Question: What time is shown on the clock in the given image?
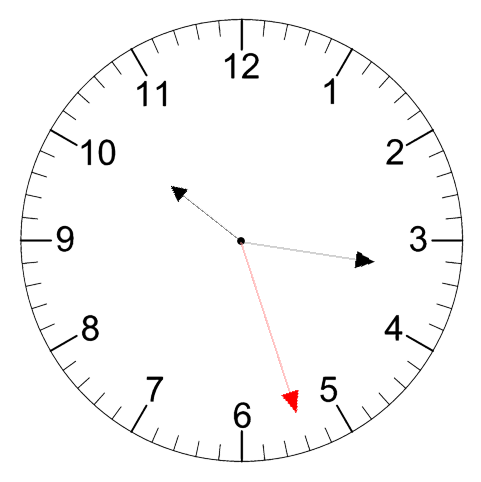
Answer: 10:16:27